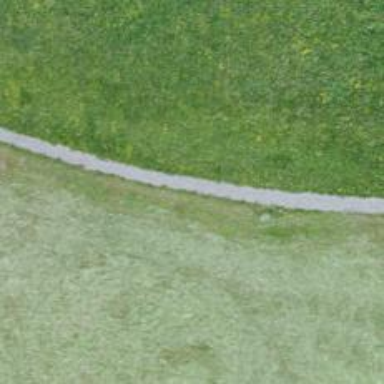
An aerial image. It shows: Path with excellent trail visibility.